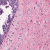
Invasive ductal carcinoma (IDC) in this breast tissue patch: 0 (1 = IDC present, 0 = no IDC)